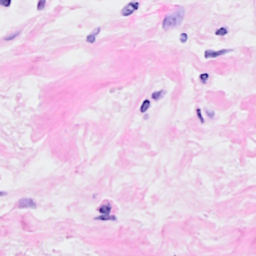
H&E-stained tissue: Breast